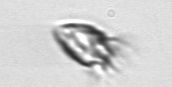
Label: Paratontonia_gracillima